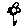
Label: flower